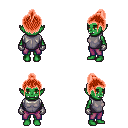
a pixel art fantasy rpg character, female body template, orc, green skin, steel chest armor, magenta pants, red short topknot hairstyle, metal gloves, four views (front, back, left, right), 2x2 character sprite sheet, small pixel art, hard edges, no anti-aliasing